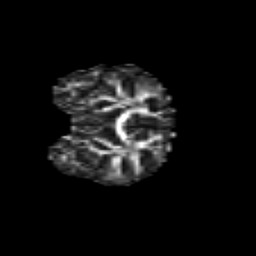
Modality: FA
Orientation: coronal
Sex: female
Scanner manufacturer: siemens
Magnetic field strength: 3 T
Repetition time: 5 s
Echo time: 0.071 s